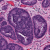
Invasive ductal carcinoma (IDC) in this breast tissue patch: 0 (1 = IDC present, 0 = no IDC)